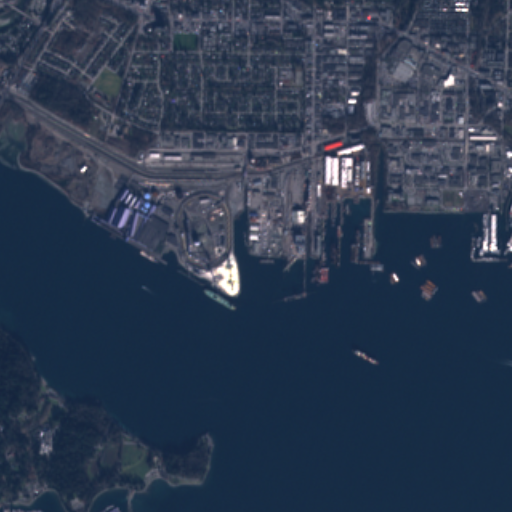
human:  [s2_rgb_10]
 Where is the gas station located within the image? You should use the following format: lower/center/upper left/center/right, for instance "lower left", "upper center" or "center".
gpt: The gas station is located in the upper left of the image.
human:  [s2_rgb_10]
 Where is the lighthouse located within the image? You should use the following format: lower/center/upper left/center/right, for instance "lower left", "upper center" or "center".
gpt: The lighthouse is located in the lower center of the image.
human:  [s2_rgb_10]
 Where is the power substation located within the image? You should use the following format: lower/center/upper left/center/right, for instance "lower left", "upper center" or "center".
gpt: The power substation is located in the upper of the image.
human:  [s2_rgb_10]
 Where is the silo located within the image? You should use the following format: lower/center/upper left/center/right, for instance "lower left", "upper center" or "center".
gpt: The silo is located in the center of the image.
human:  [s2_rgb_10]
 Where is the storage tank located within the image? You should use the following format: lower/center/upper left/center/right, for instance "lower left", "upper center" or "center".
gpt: The storage tank is located in the center left of the image.
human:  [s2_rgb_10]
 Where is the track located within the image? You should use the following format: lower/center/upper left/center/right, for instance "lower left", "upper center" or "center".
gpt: The track is located in the lower left of the image.
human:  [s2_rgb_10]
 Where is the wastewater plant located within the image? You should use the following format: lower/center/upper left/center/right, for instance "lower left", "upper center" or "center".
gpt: The wastewater plant is located in the upper left of the image.
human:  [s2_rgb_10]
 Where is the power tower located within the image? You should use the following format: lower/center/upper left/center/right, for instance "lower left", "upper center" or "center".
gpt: There is no power tower in the image.